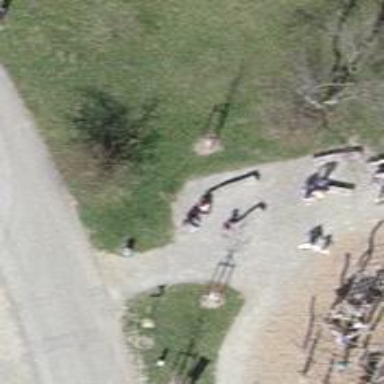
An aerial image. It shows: Brown bench in the vicinity.